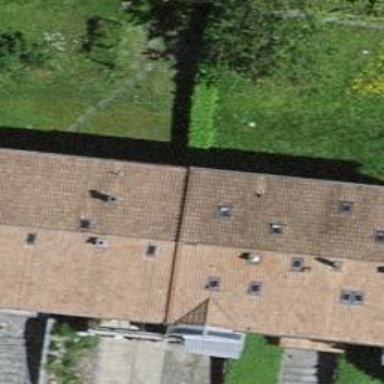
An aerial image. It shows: Gabled roof on building that houses apartments.